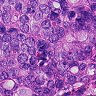
Metastatic tissue present: yes